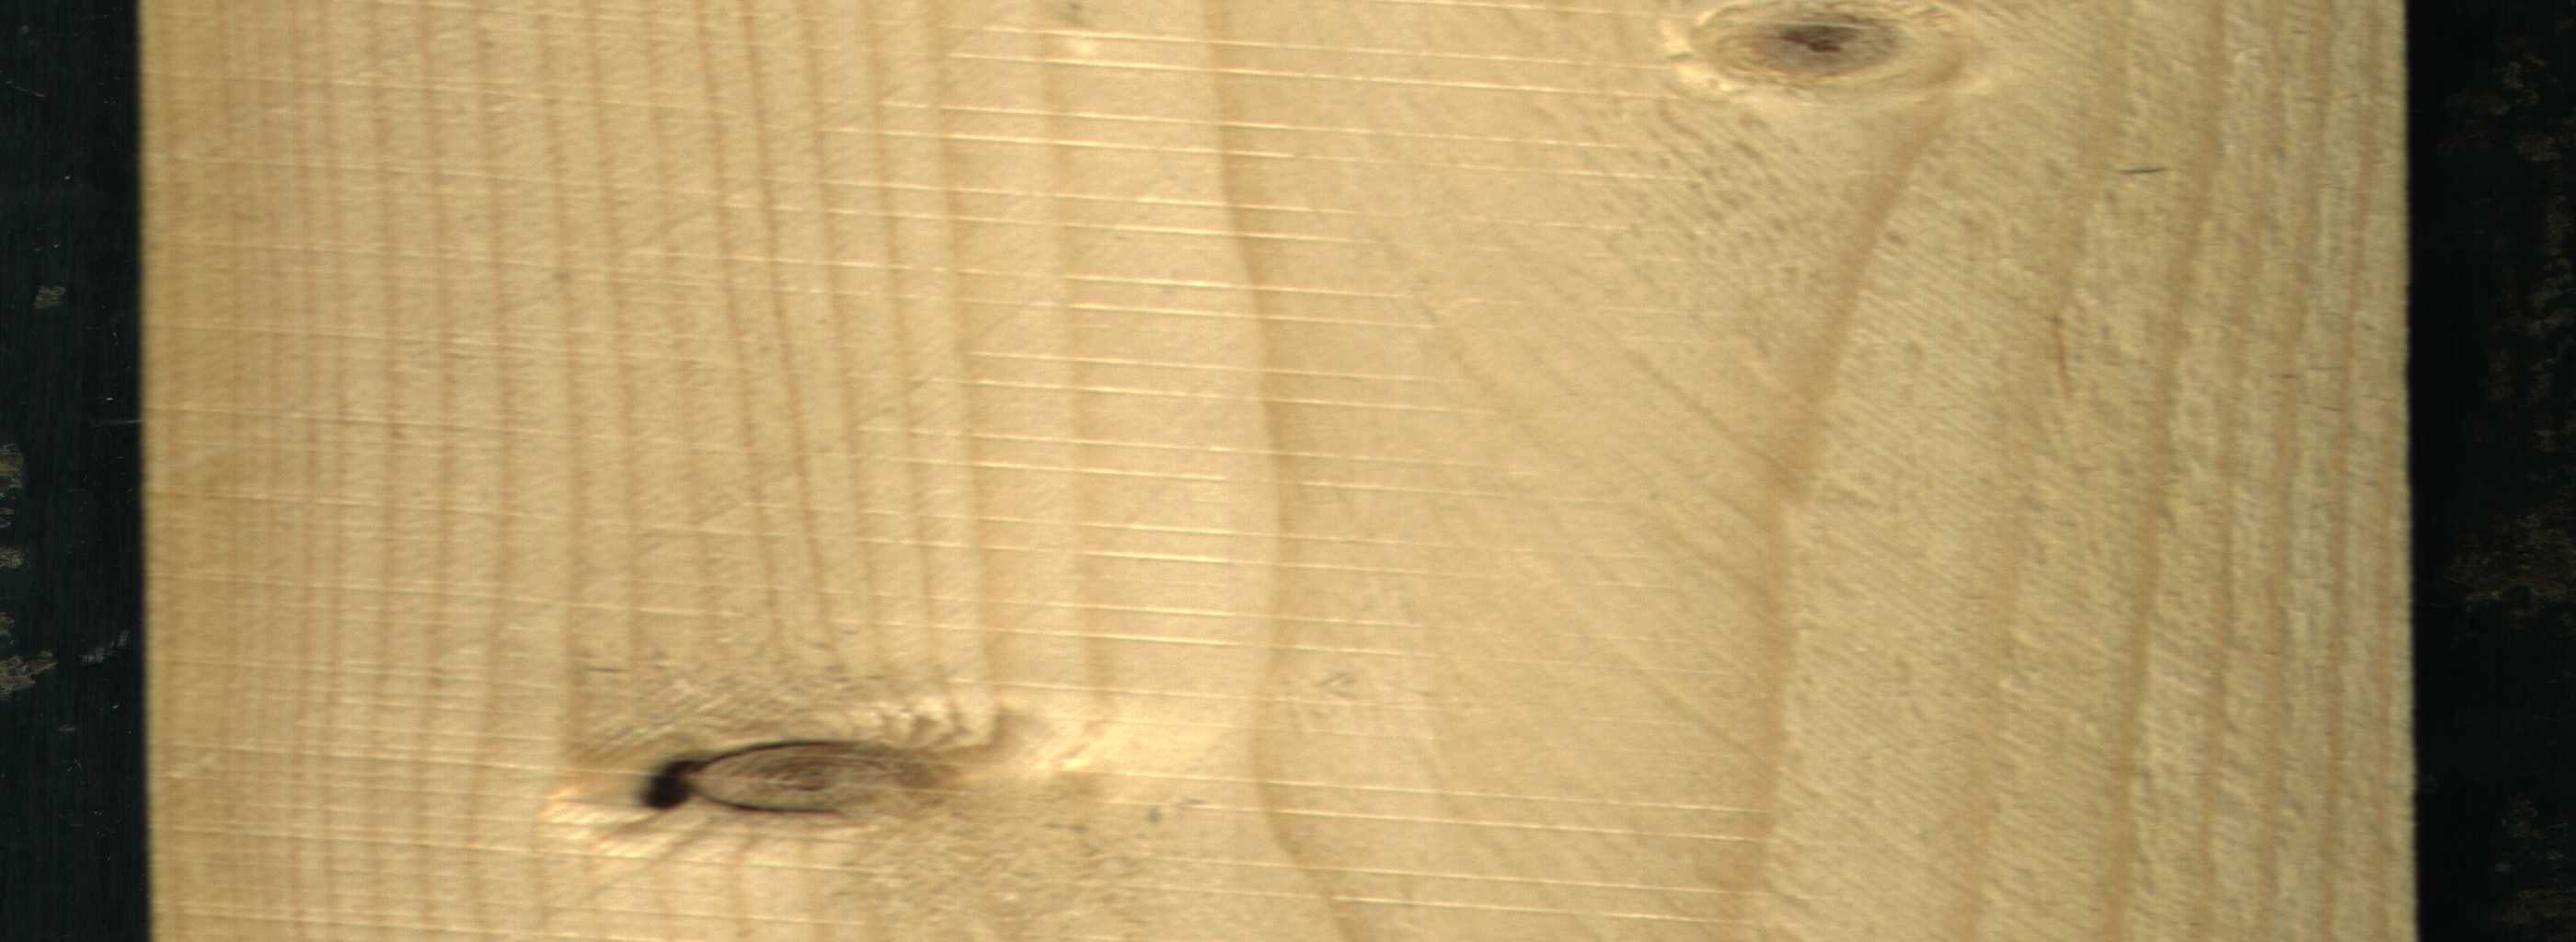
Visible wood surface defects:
Dead_Knot
Live_Knot